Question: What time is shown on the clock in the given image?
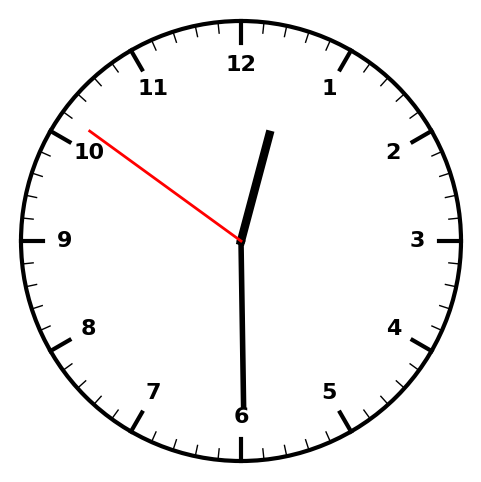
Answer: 12:29:51